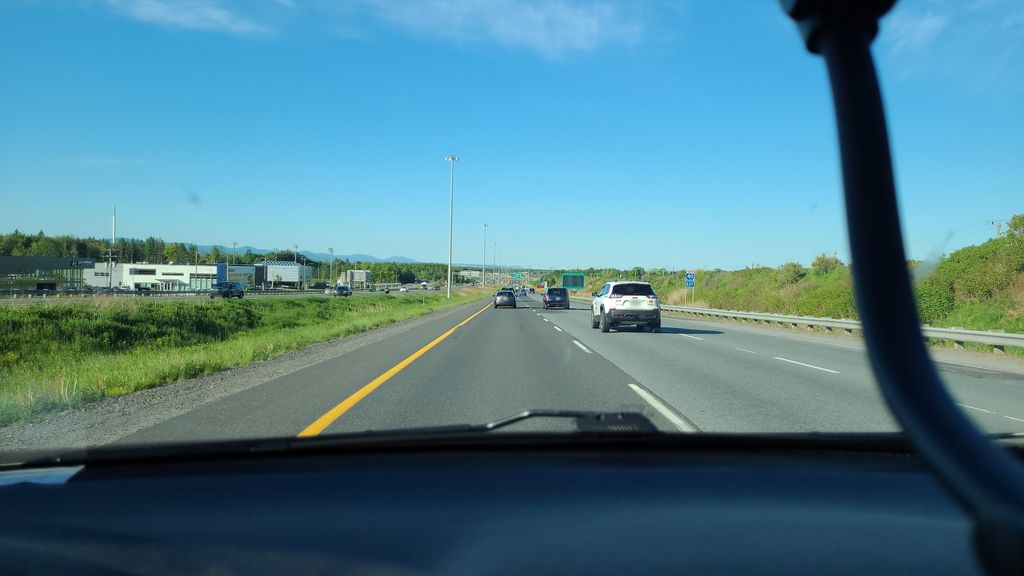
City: quebec_city